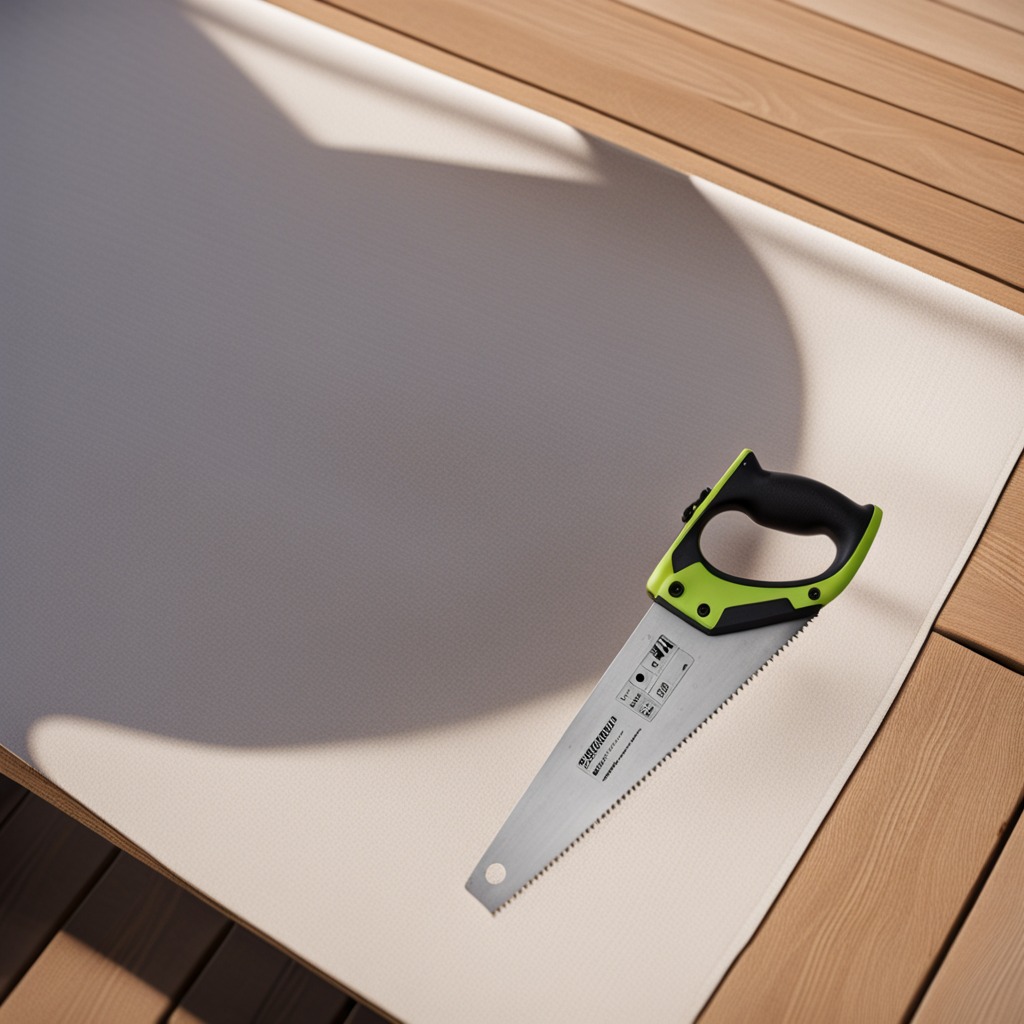
A metal saw is lying on the wooden table in an outdoor workshop.